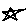
Label: star